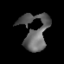
Tissue: lung
Cell type: T cells
Senescence score: 0.1941
Nuclear area (px): 842
Mean DAPI intensity: 97.334